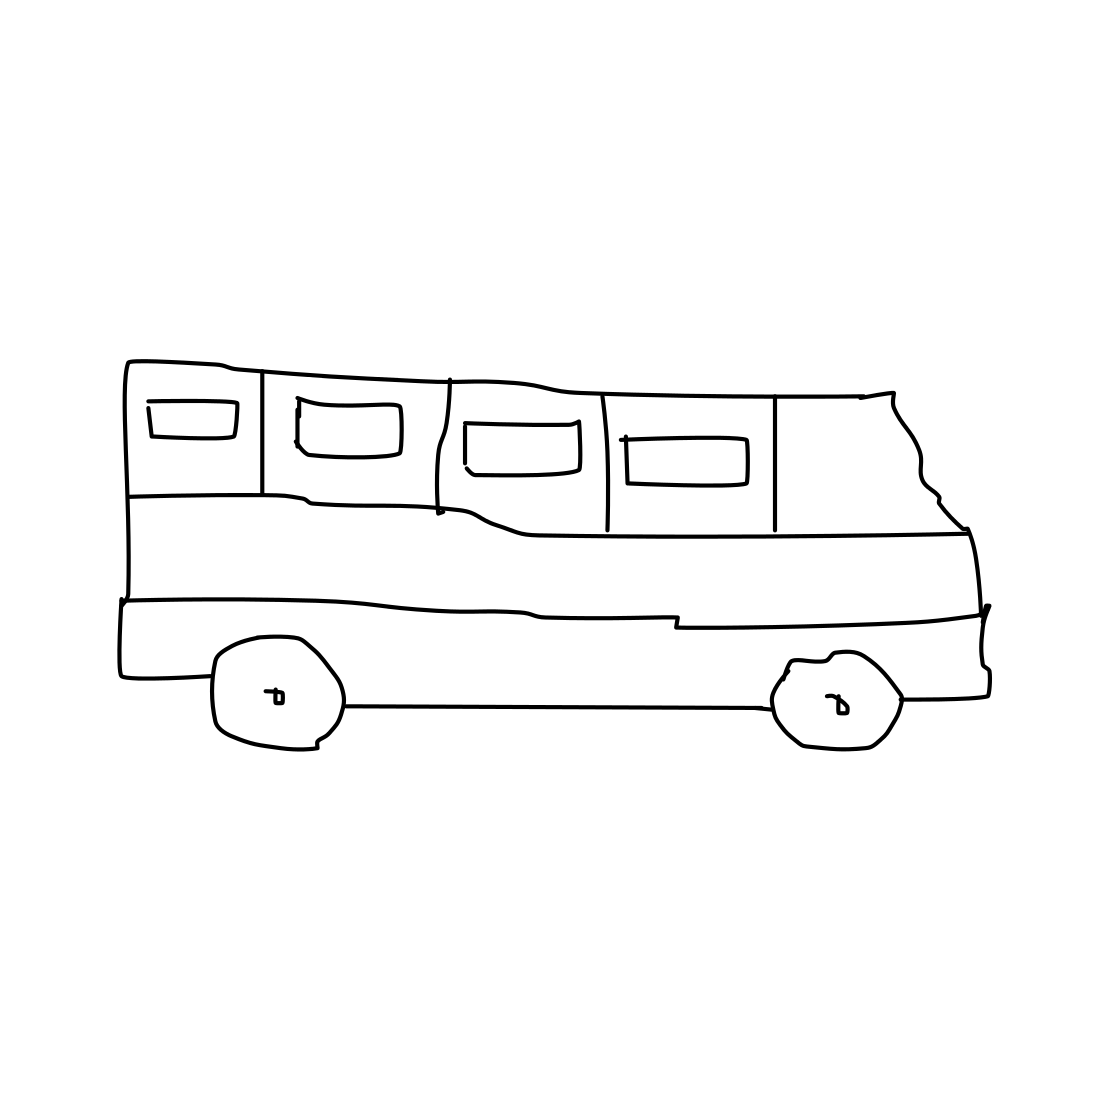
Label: bus